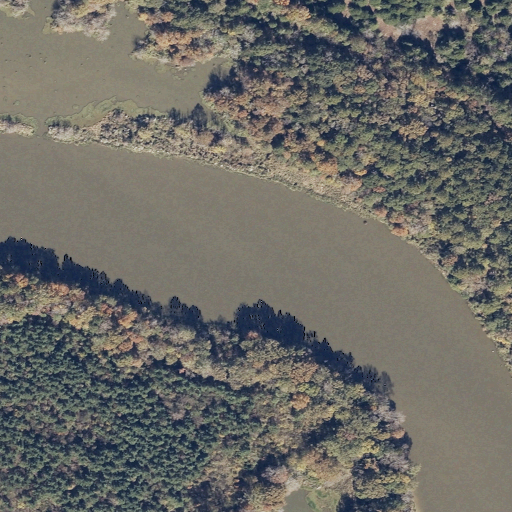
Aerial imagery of island in Alabama named Littles Island (historical) containing woody wetlands, open water, grassland, pasture, and herbaceous wetlands